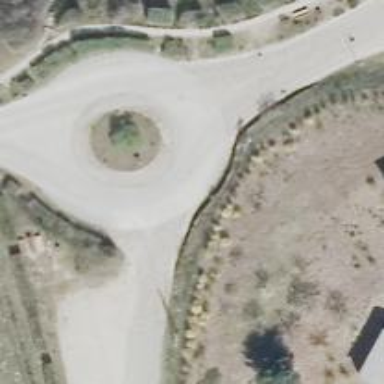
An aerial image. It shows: Roundabout on residential road.